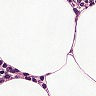
Metastatic tissue present: no